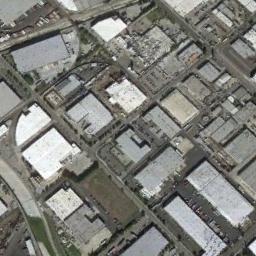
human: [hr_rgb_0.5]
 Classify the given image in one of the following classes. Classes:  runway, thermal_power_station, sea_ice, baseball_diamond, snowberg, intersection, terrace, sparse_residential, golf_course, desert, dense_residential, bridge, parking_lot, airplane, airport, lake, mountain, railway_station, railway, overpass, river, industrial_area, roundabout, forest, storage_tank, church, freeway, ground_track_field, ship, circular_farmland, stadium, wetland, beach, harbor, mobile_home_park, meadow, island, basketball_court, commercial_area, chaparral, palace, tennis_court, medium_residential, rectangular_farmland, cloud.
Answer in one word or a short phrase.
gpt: industrial_area